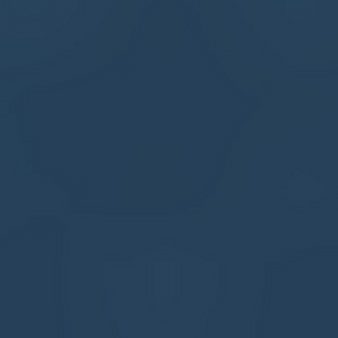
Label: other